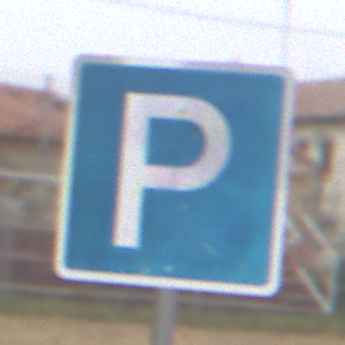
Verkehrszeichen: Parken
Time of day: Midday
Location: Outdoor (Suburban)
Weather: Overcast
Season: NotSpecified
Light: Natural